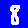
Digit: 8